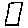
Label: square